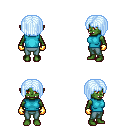
a pixel art fantasy rpg character, female body template, orc, green skin, teal sleeveless shirt, teal pants, white cyan pageboy hairstyle, gold gloves, four views (front, back, left, right), 2x2 character sprite sheet, small pixel art, hard edges, no anti-aliasing